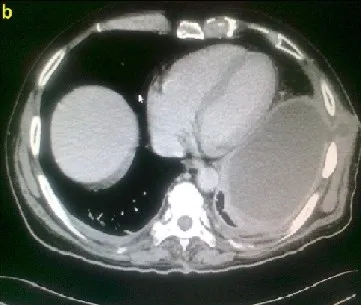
(a and b) CT scan chest showing left sided chronic empyema.
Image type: radiology (ct)